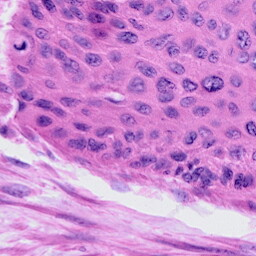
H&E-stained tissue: Cervix